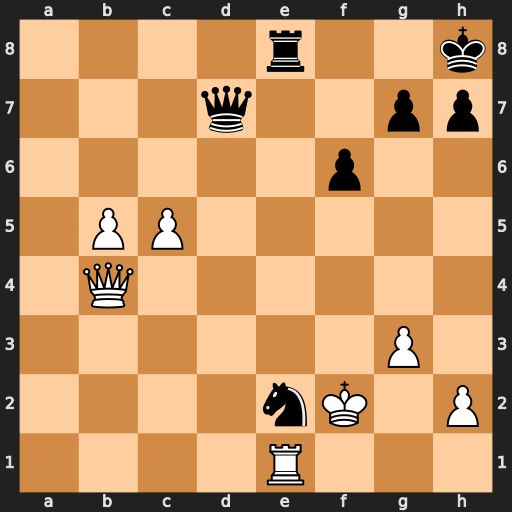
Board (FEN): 4r2k/3q2pp/5p2/1PP5/1Q6/6P1/4nK1P/4R3
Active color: w
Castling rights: -
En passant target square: -
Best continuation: Rxe2 Qf5+ Ke1